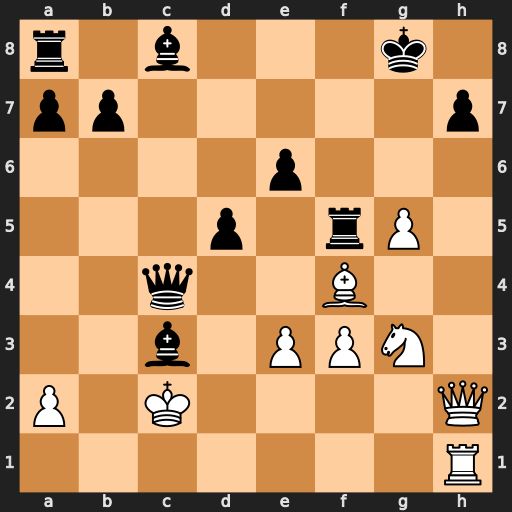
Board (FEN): r1b3k1/pp5p/4p3/3p1rP1/2q2B2/2b1PPN1/P1K4Q/7R
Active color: w
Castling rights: -
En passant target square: -
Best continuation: Qxh7+ Kf8 Bd6+ Ke8 Qe7#